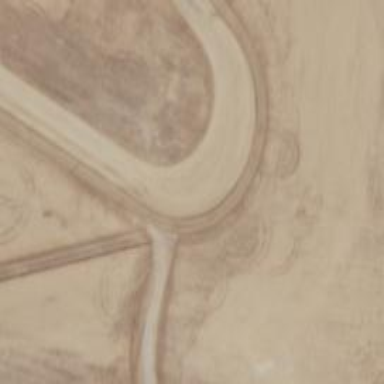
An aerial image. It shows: Raceway road.